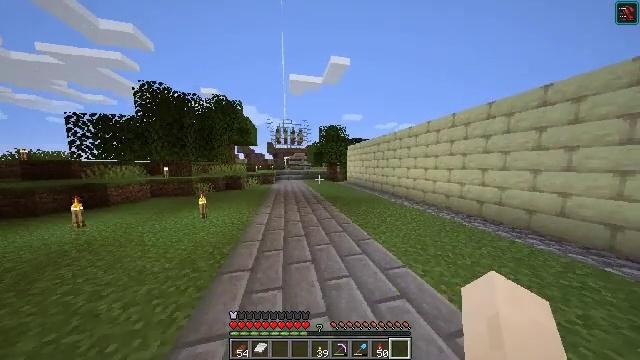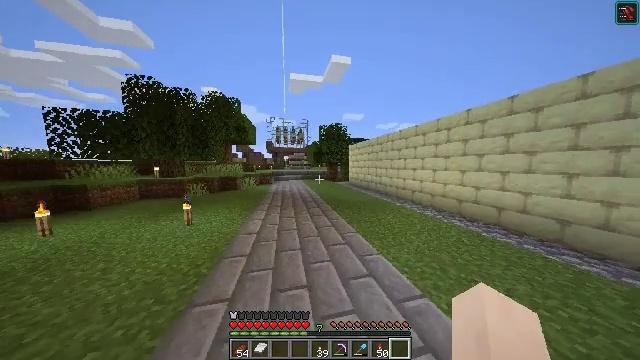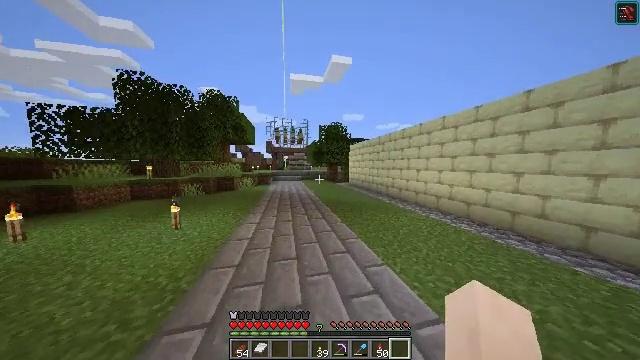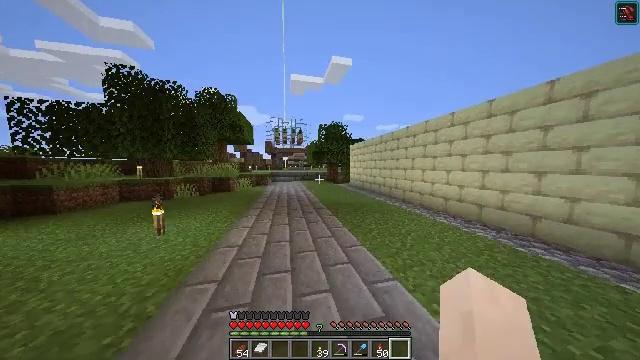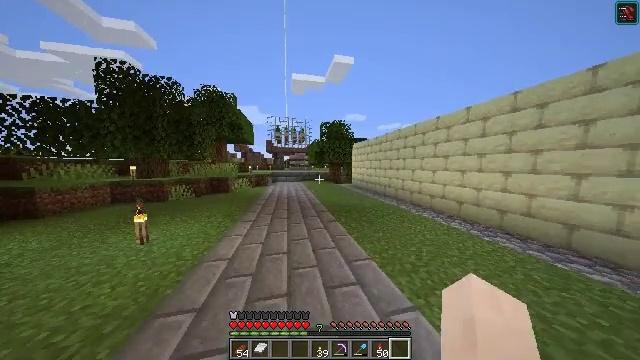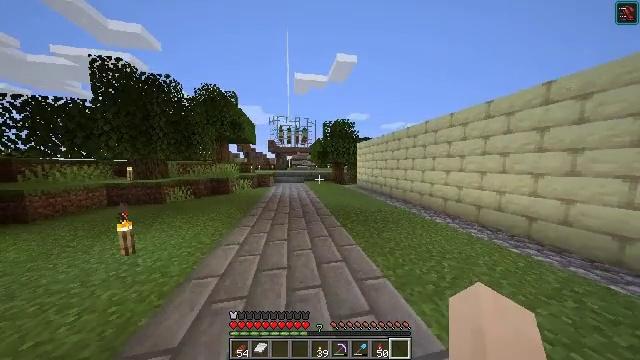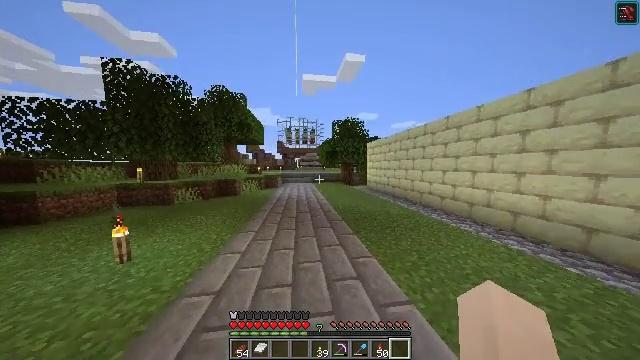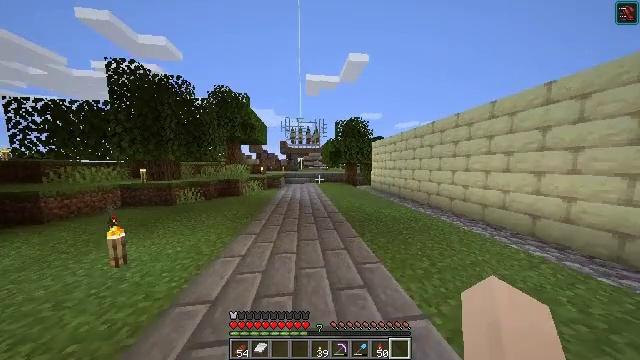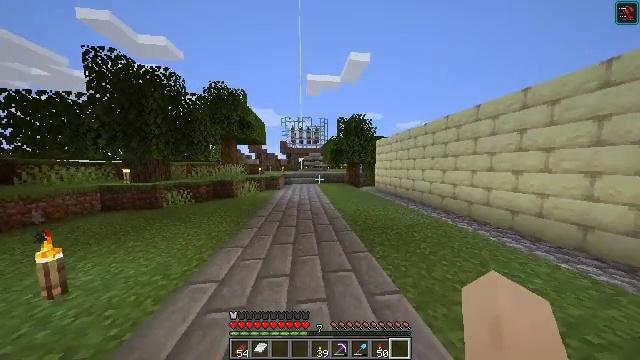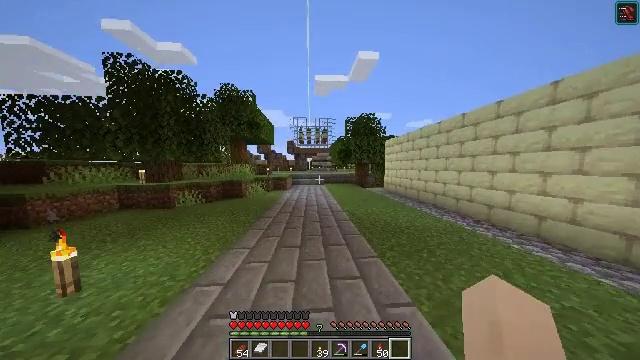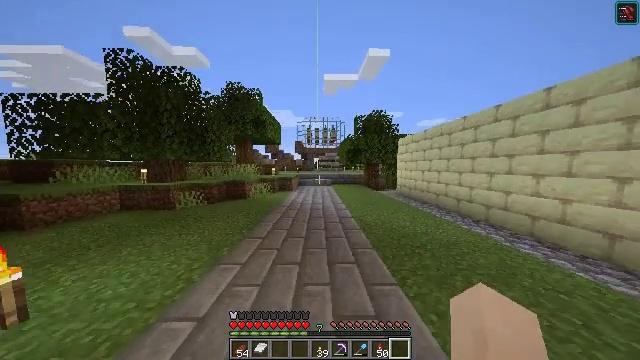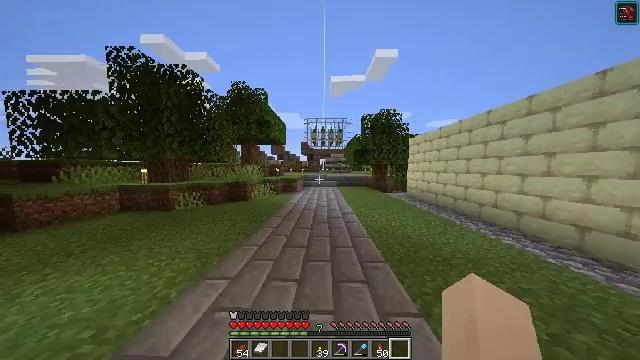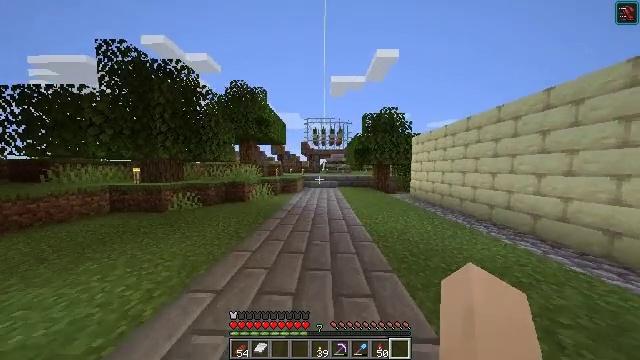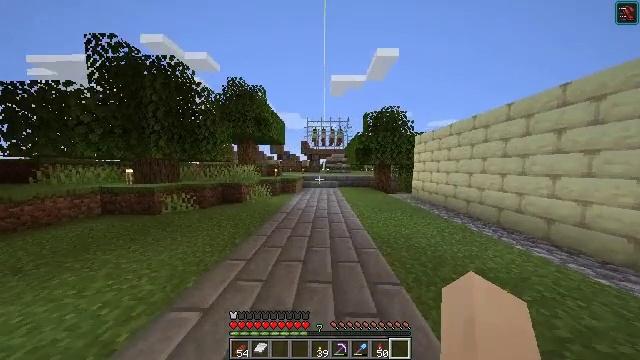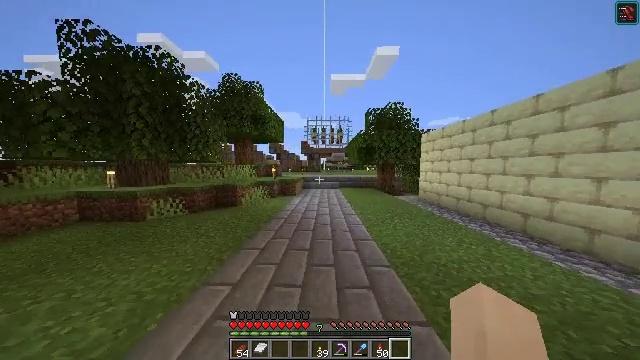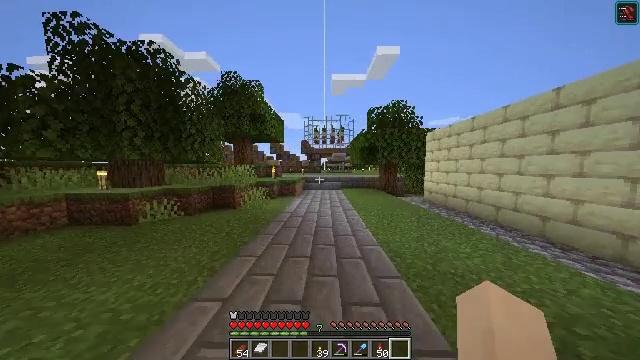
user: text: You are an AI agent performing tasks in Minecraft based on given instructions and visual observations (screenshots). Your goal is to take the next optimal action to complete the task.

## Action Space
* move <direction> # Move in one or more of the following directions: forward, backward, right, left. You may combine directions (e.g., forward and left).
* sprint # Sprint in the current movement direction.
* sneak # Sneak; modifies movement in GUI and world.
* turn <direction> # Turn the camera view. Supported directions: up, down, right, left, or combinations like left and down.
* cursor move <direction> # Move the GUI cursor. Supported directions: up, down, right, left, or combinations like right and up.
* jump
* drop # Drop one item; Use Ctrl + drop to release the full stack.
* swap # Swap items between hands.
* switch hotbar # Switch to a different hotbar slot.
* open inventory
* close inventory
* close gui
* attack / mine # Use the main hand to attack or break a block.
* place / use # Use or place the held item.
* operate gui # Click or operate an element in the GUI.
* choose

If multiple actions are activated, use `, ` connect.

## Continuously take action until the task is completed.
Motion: motion action
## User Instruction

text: Drop a firework rocket.
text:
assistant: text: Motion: move forward
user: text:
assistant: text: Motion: move forward
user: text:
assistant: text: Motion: move forward
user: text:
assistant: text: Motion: move forward
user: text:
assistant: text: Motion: move forward, turn left
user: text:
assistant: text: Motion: move forward, turn left
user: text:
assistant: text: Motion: move forward, turn left
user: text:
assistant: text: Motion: move forward
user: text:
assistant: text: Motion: move forward, turn left
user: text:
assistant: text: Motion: move forward, turn left
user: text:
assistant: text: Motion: move forward, turn left
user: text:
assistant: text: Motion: move forward
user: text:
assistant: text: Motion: move forward
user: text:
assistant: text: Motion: move forward
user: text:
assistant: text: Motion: move forward
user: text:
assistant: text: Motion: move forward
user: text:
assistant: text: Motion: move forward
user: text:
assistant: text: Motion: move forward
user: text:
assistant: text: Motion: move forward
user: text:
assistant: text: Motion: move forward
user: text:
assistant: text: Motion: move forward
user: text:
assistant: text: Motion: move forward
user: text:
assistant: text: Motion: move forward
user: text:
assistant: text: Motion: move forward
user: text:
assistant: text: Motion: move forward
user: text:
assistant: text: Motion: move forward
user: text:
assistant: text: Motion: move forward
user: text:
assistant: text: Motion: move forward
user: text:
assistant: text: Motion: move forward
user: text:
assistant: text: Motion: move forward